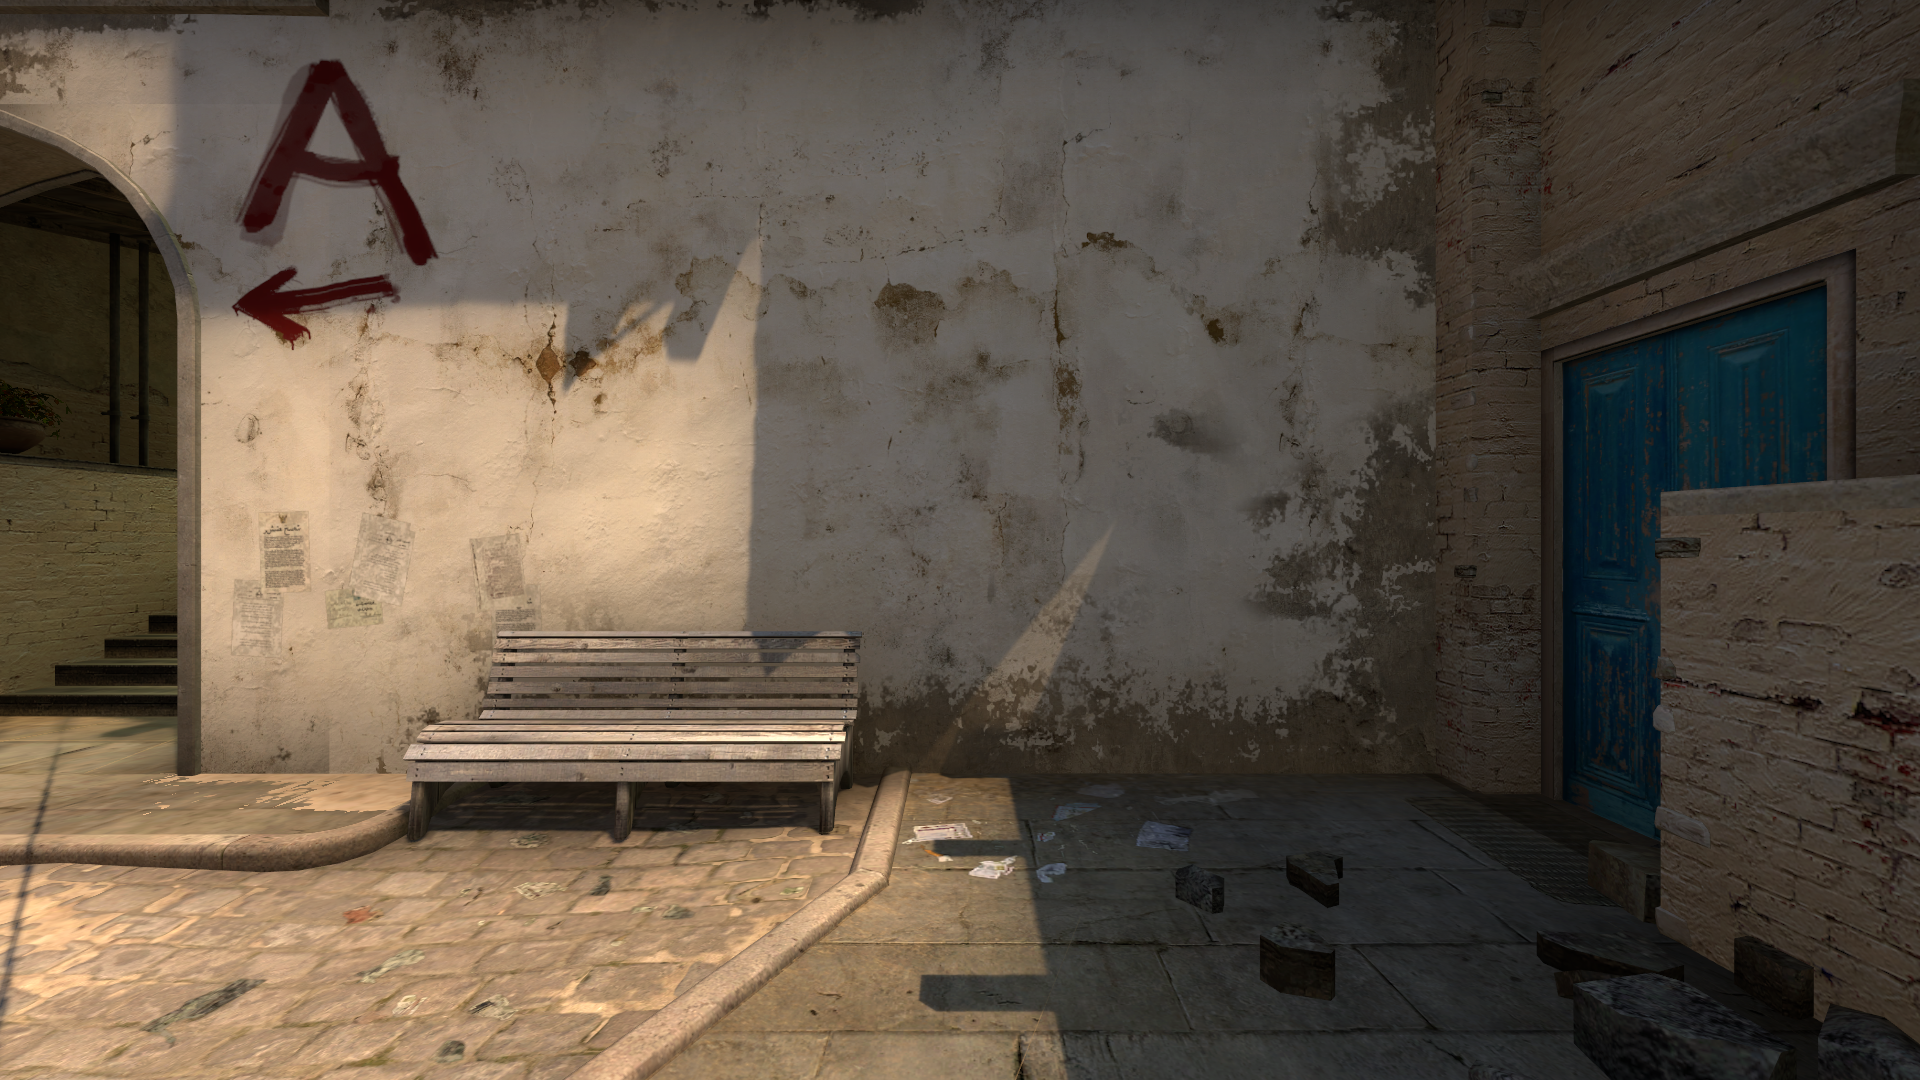
Map: de_mirage